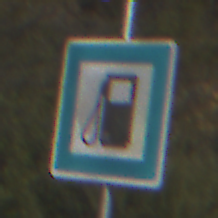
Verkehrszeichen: Tankstelle
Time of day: MorningAfternoon
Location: Outdoor (RoadRail)
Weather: PartlyCloudy
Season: NotSpecified
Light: Natural